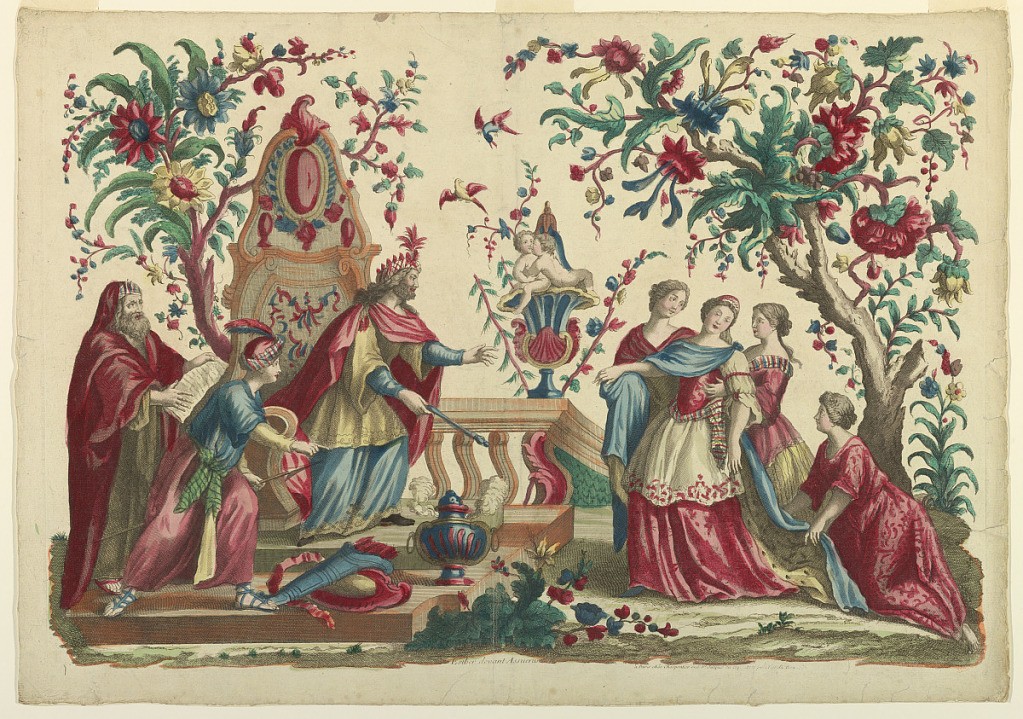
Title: Esther before Ahasverus
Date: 1750–1775
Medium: Brush and watercolor on paper, mounted
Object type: Print
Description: Ahasverus rises from his throne, at left, to extend his scepter to Estcher who is fainting and supported by women. A guard with a spear and an old man are by the throne. Trees at right and left. Bottom: "Esther devant assvarus" "à Paris chés Charpentier rue St. Jacques au Coq. Avec privilège du Roy".